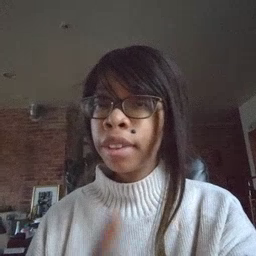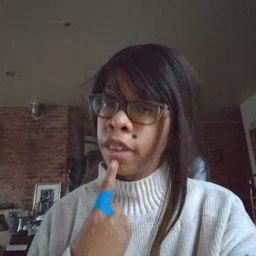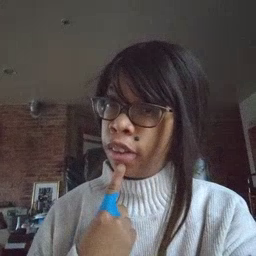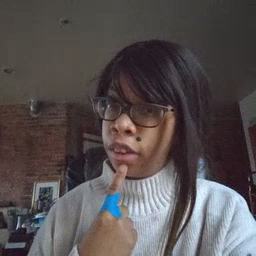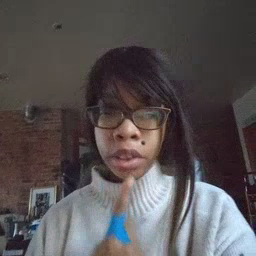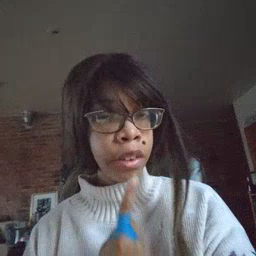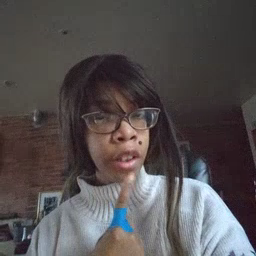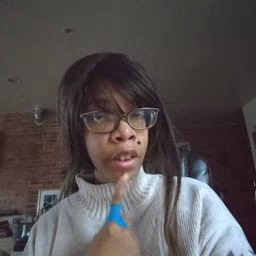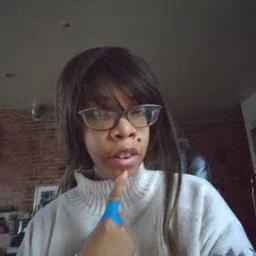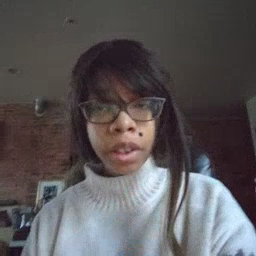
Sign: say